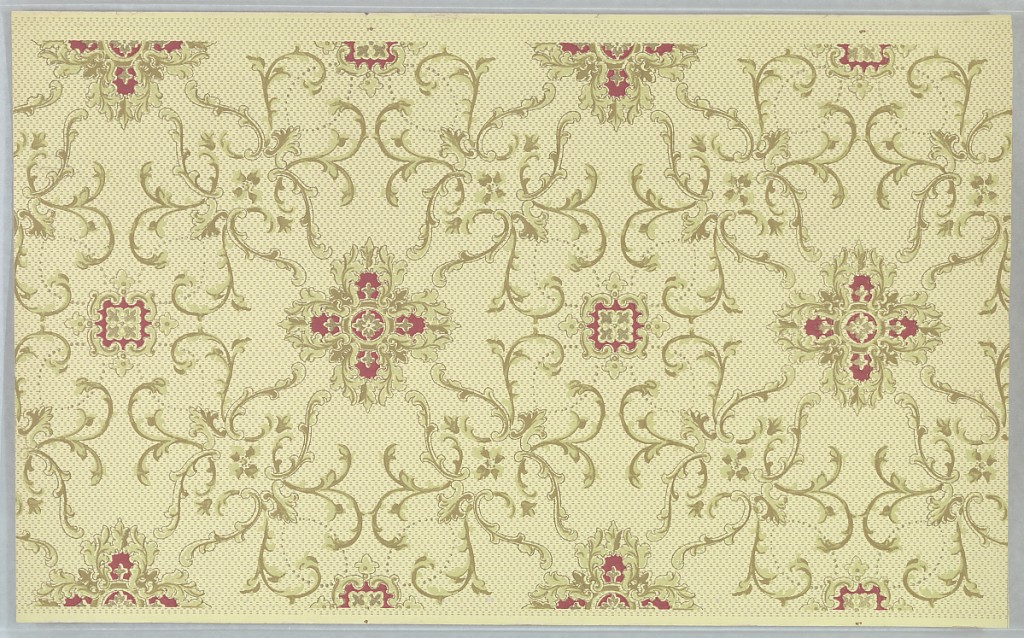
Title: Ceiling paper
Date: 1905–1915
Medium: Machine-printed paper
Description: On light green ground, allover scrolls and vines in shades of green; with floral motifs, one square and one cross, in shades of green and burgundy.